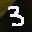
Label: 3